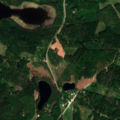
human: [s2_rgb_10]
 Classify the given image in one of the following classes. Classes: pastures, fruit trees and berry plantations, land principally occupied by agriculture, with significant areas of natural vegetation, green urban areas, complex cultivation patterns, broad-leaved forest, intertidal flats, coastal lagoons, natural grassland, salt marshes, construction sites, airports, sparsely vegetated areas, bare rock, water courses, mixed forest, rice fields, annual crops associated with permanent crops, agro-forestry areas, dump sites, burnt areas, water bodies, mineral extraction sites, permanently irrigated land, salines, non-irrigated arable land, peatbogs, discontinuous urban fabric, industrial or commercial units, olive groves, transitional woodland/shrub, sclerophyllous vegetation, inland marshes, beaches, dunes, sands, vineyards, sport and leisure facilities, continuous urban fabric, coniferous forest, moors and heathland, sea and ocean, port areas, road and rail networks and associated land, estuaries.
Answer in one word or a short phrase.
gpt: land principally occupied by agriculture, with significant areas of natural vegetation, coniferous forest, mixed forest